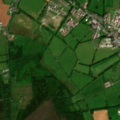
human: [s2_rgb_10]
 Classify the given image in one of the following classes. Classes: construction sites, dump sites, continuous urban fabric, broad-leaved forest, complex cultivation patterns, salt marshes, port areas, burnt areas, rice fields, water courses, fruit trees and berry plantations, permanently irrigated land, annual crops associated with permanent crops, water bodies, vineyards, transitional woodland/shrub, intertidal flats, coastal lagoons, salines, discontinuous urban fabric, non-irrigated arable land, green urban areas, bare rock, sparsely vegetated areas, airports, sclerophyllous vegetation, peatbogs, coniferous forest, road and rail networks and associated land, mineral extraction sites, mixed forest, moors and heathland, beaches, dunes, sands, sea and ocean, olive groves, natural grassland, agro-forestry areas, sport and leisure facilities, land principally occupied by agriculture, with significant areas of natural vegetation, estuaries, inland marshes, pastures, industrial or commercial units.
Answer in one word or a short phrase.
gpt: discontinuous urban fabric, pastures, peatbogs